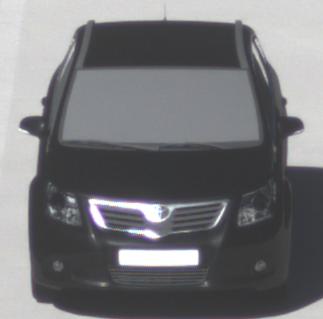
Make: Toyota
Model: Avensis 1.6
Detailed model: Avensis (T27) Notch Back
Model produced from: 2009/01
Model produced until: 2010/08
Doors: 4
Color: black
Road condition: dry road
Daytime: morning or afternoon
Contrast: high contrast